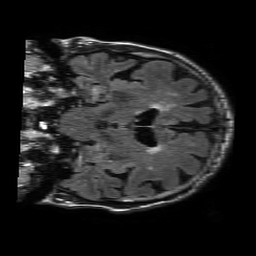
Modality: FLAIR
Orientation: coronal
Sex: male
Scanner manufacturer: philips
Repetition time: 11 s
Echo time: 0.125 s